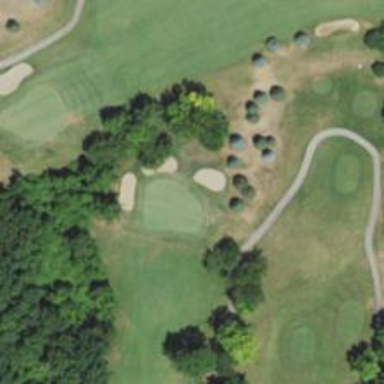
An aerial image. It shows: View of golf hole.